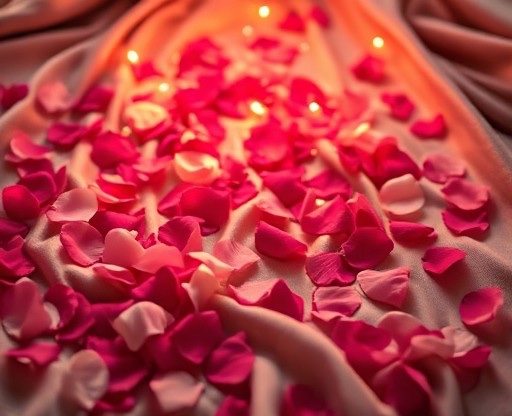
Category: Wedding